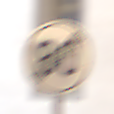
Verkehrszeichen: EndeGeschwindigkeit80
Umgebung: Outdoor, Urban
Tageszeit: Night
Wetter: Overcast
Licht: Artificial
Jahreszeit: Winter
Kontrast: MediumContrast